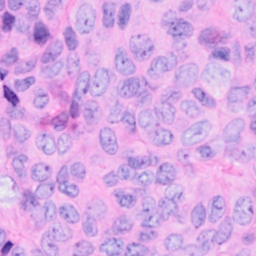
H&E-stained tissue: Breast